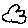
Label: cloud